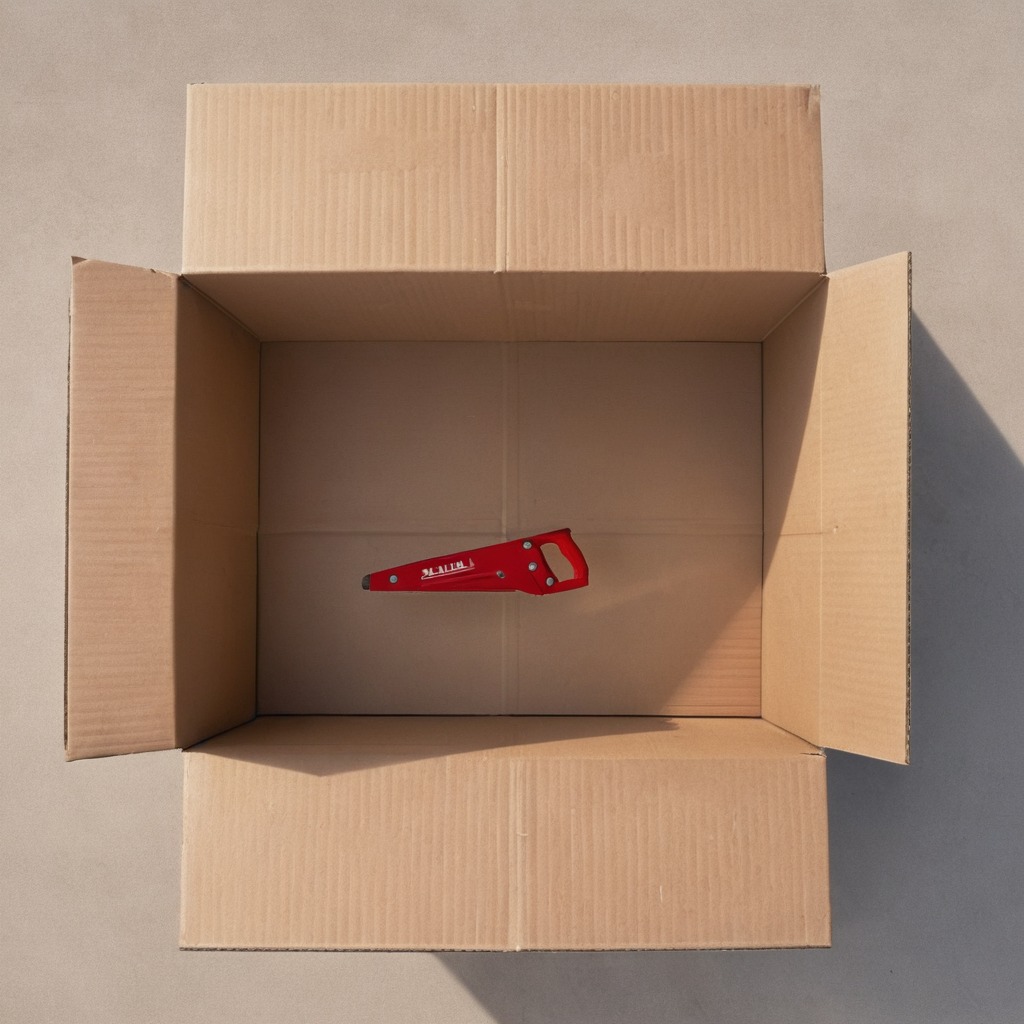
A handheld metal saw is lying on a clean dry cardboard box surface in an outdoor workshop during daytime bright natural light soft shadows slightly creased but